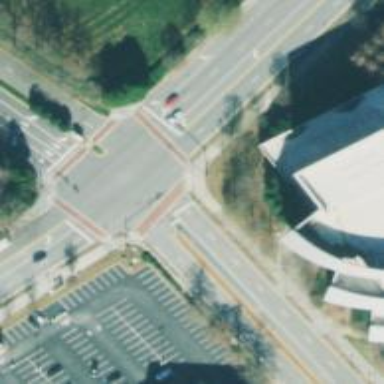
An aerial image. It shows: Crossing road.